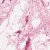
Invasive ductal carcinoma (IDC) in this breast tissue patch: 0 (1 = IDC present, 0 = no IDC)